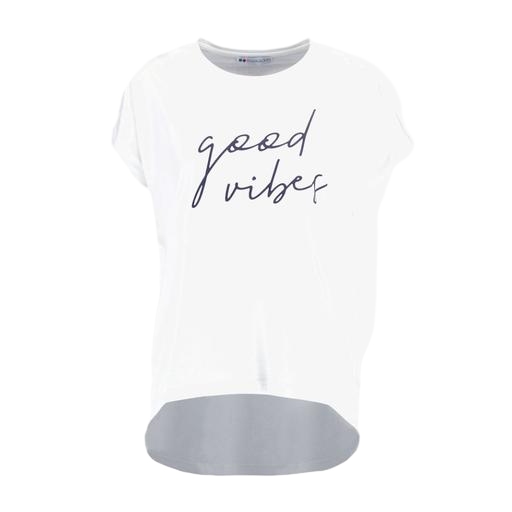
blue good vibes bad daze dip hem t-shirt, black good vibes tee, high-low hem t-shirt, white background